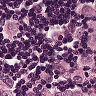
Metastatic tissue present: yes